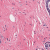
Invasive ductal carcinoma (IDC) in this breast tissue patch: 0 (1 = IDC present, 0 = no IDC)